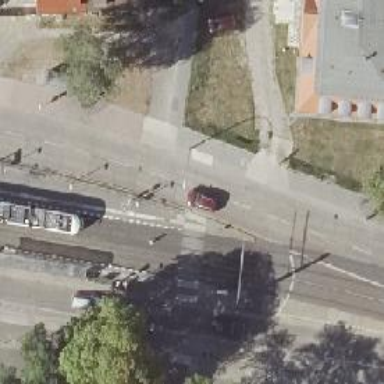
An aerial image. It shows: Tram platform with shelter. This is public transport platform for trams.